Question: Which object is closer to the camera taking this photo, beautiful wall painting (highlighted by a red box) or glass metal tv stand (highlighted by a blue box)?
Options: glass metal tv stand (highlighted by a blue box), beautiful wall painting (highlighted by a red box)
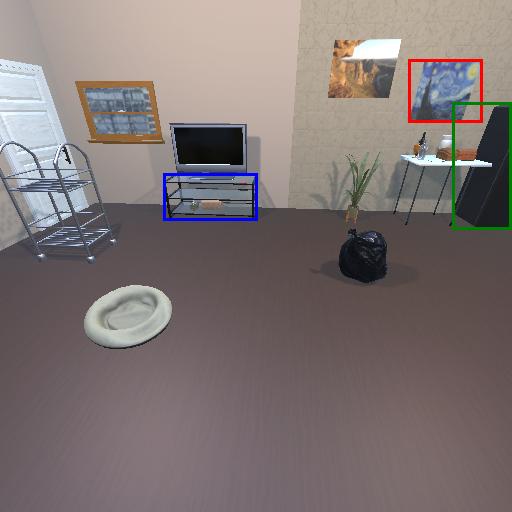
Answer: glass metal tv stand (highlighted by a blue box)